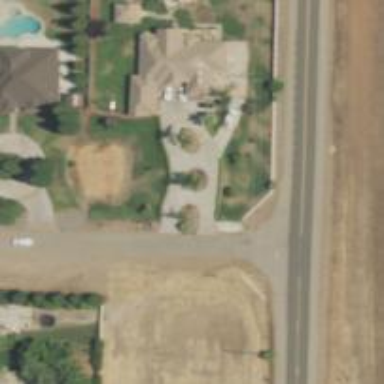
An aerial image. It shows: Driveway leading to service road.